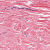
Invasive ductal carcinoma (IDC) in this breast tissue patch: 0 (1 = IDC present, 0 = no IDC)